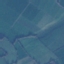
Label: Pasture